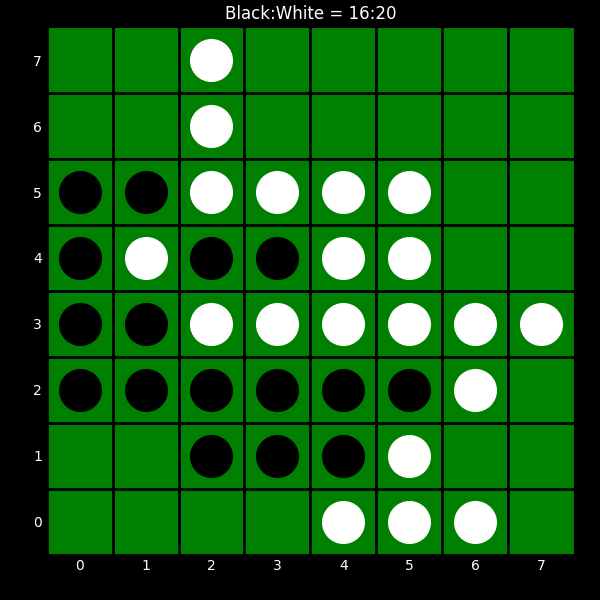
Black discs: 16
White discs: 20